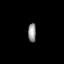
Tissue: skin
Cell type: Epithelial cells
Senescence score: 0.6831
Nuclear area (px): 148
Mean DAPI intensity: 147.939